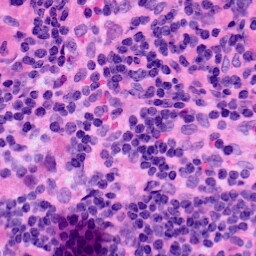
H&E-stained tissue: LymphNode